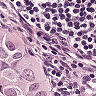
Metastatic tissue present: yes